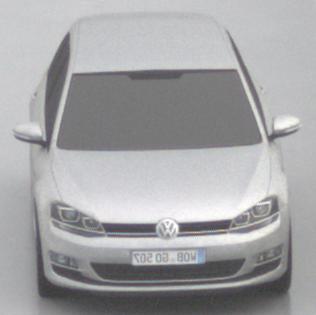
Make: VW
Model: Golf 1.2 TSI BMT
Detailed model: Golf (VII)
Model produced from: 2012/11
Model produced until: 2014/05
Doors: 3
Color: white
Road condition: wet road
Daytime: midday
Contrast: low contrast